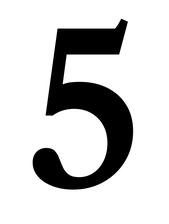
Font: LibreCaslonText_SemiBold